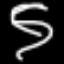
Label: squiggle